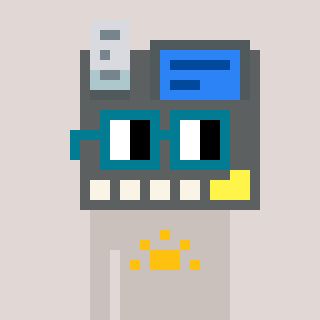
a pixel art character with square dark green glasses, a cash register-shaped head and a foggrey-colored body on a warm background